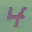
Label: 4